Question: I am trying to run a build in teamcity. which will run some particular commands using SSH EXEC build configration.
I already run some builds with same SSH EXEC build configuration but recently i had a new build i had to run some commands in one particular server. but i am getting the error "no compatible agents for this build". Although i have compatible agents to the particular build but teamcity is not allowing to run it.

Can any one please find a solution.
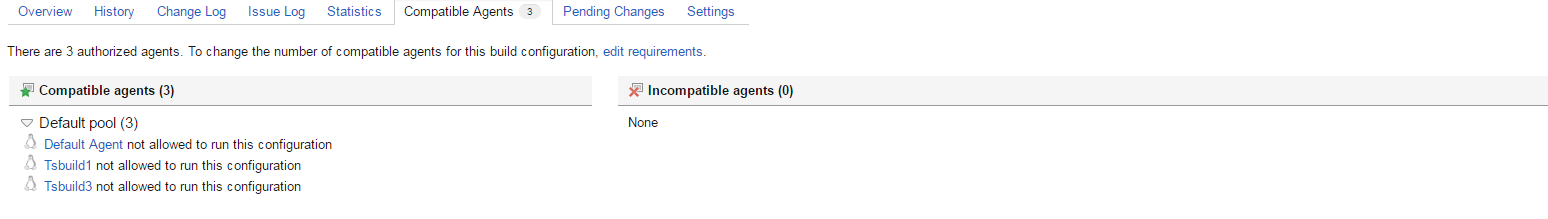
Answer: Looks like, these agents are restricted to running pre-defined set of build configurations.
Please, navigate to agent's page (e.g., by clicking agent's name on compatibility tab) and check "Compatible Configurations" tab, look for 'Current run configuration policy' field